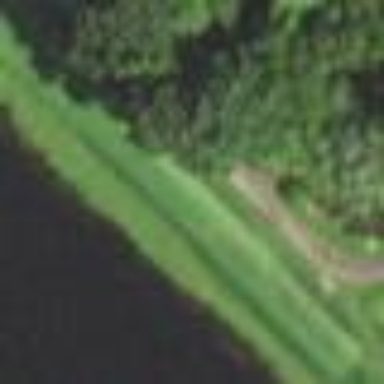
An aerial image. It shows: Golf tee on grassy land.